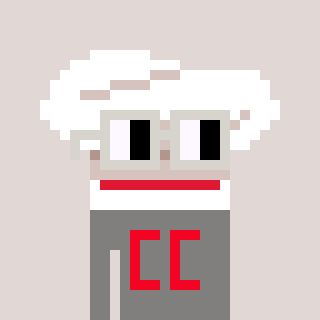
a pixel art character with square light gray glasses, a chef hat-shaped head and a bluegrey-colored body on a warm background